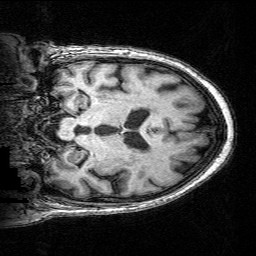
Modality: T1w
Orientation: coronal
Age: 73
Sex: male
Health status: ill
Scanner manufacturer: siemens
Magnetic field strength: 3 T
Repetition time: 0.0025 s
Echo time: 0.00336 s